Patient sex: M
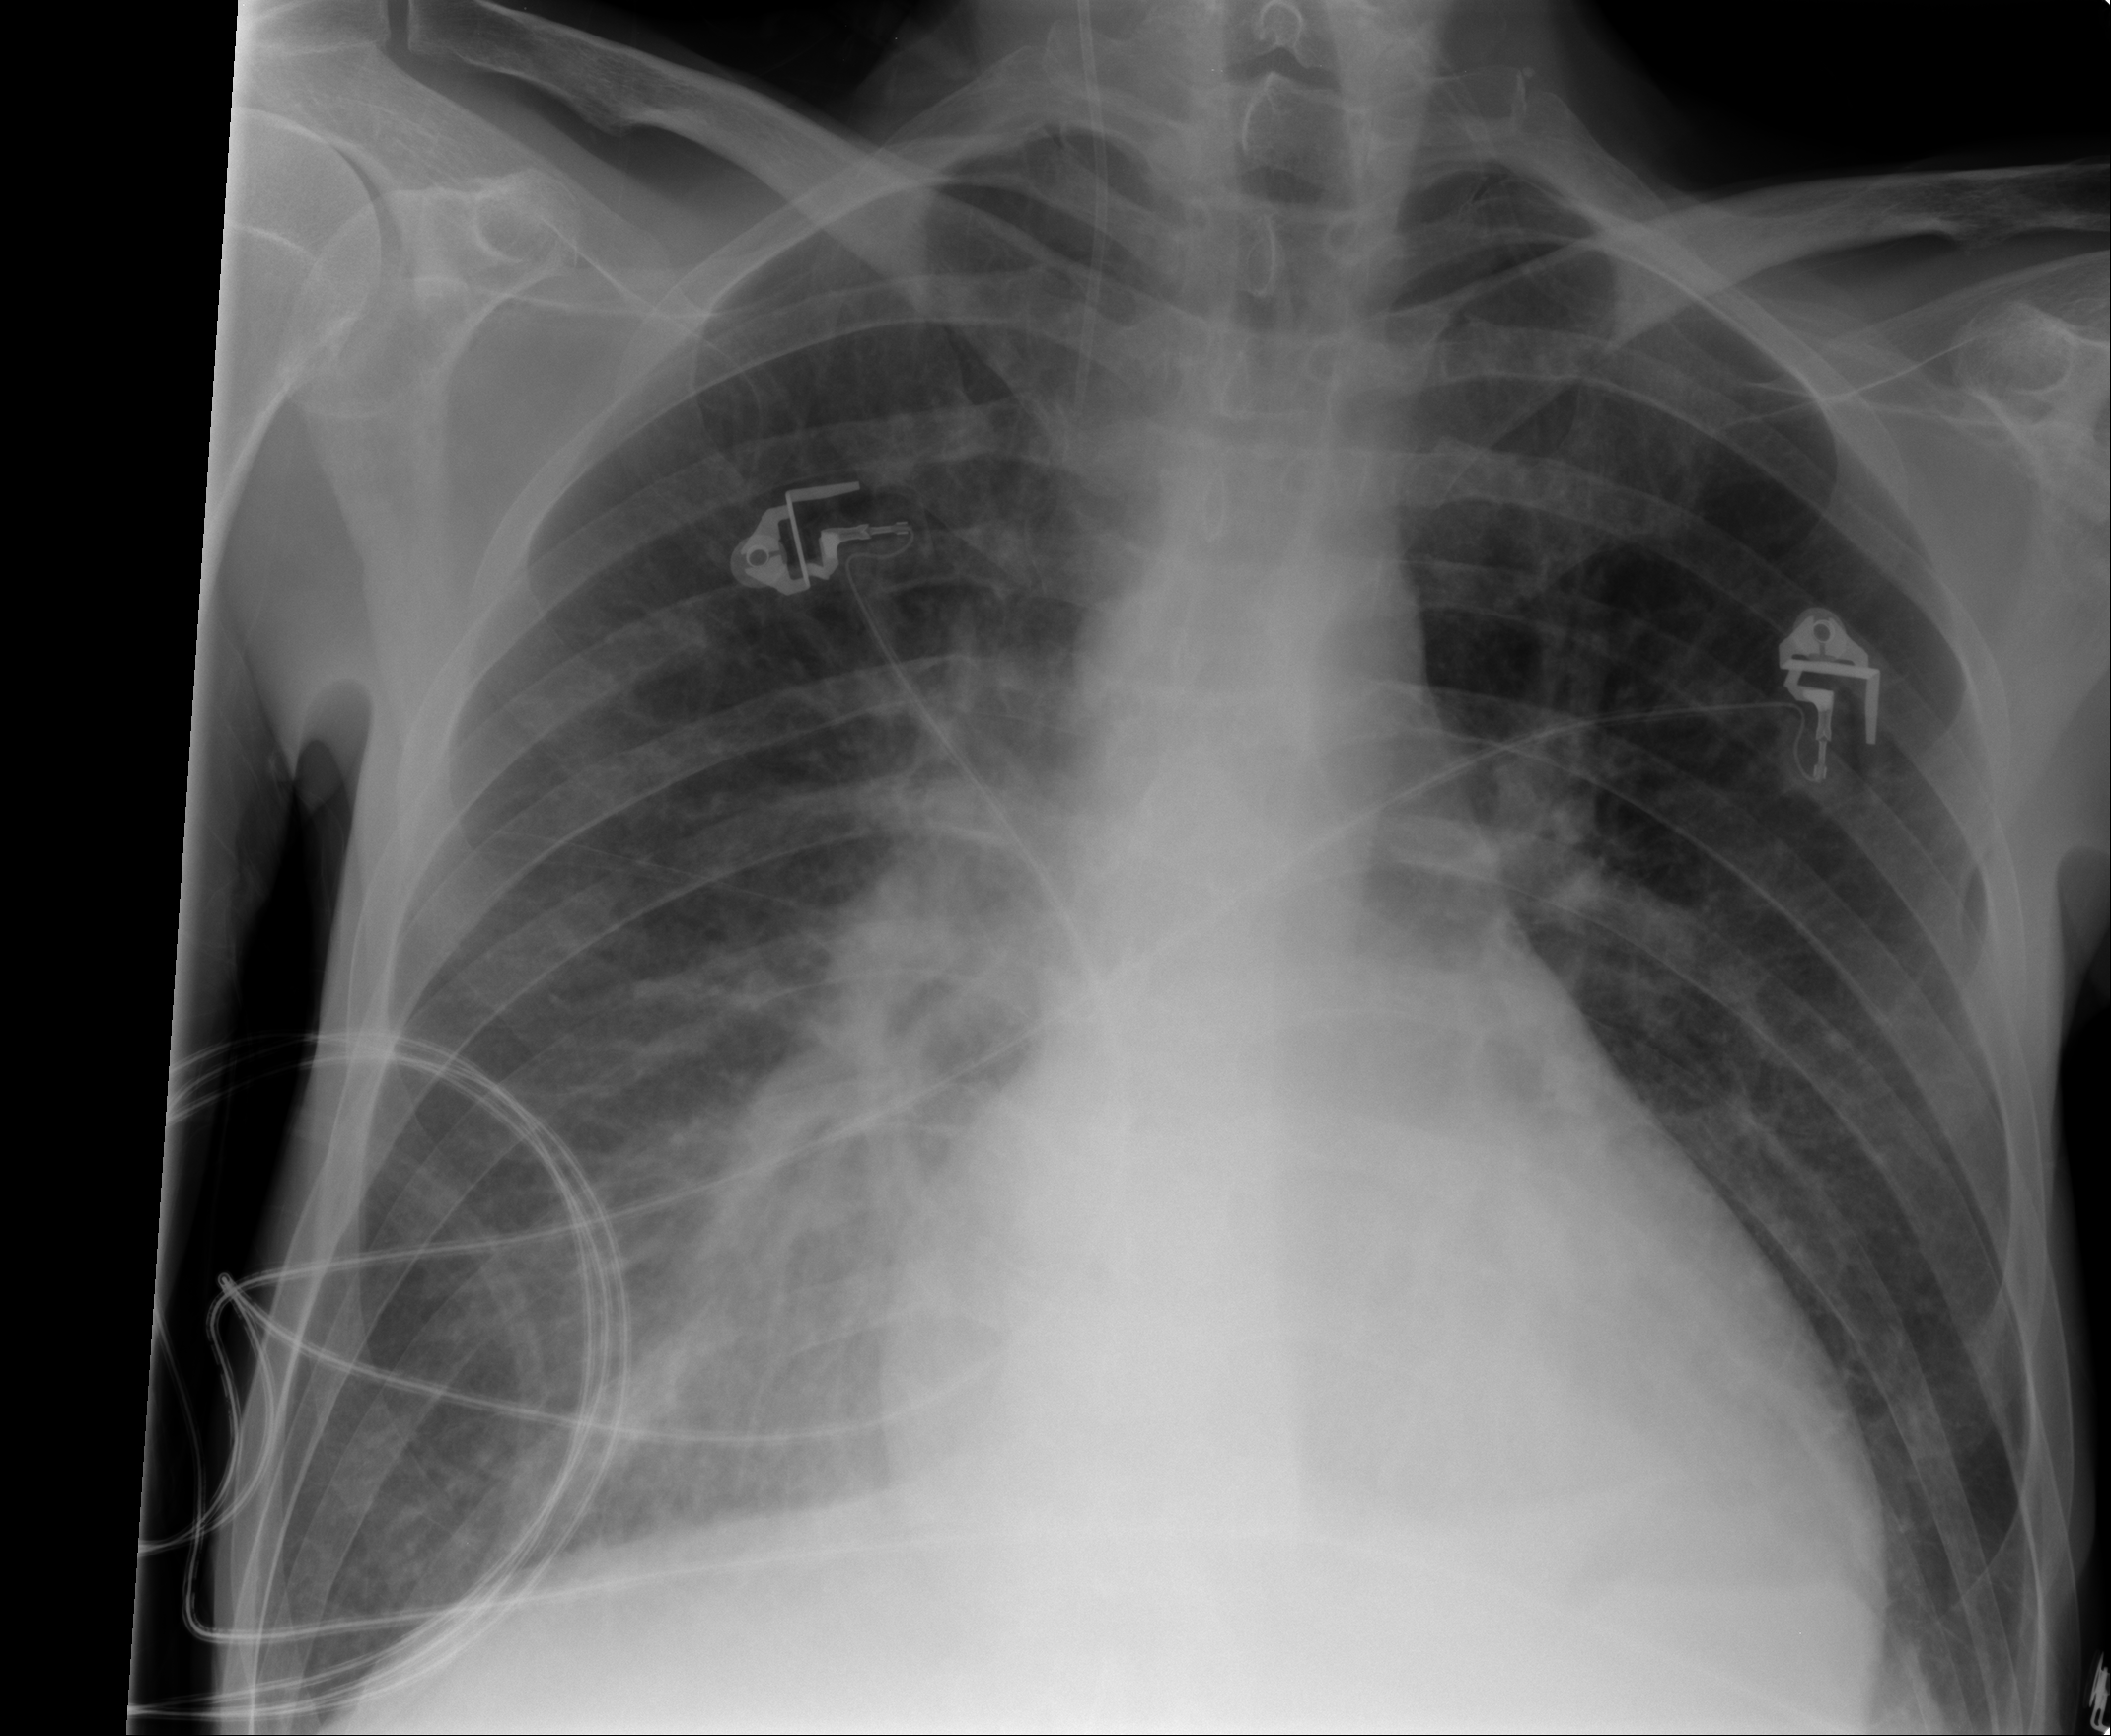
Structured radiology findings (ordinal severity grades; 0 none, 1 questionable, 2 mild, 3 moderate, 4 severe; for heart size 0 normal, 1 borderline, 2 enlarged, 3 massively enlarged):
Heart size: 3
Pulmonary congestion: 1
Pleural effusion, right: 0
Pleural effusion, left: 0
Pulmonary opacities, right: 3
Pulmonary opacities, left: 0
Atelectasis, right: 1
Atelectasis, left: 0